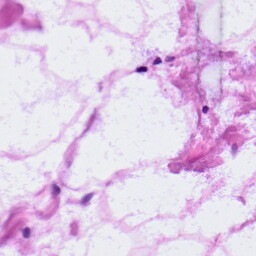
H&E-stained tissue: LymphNode